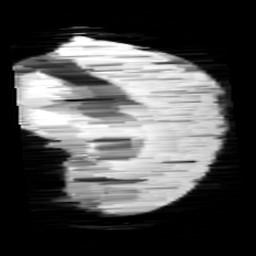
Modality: minIP
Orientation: sagittal
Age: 10
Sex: female
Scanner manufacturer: siemens
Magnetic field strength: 3 T
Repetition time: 0.027 s
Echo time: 0.02 s